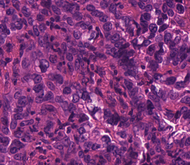
Tumor epithelial tissue: yes
Tumor-associated stroma tissue: no
Normal tissue: no